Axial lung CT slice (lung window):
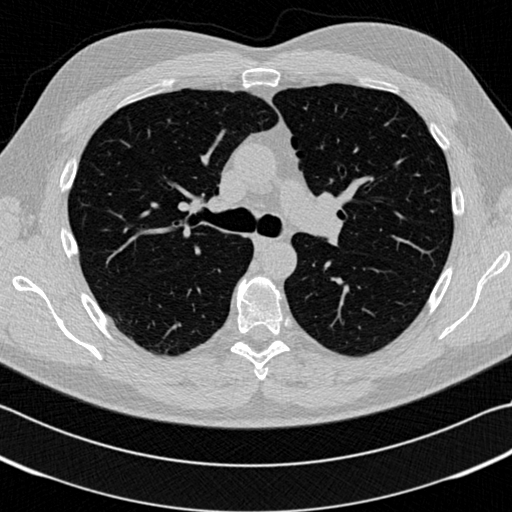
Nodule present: no